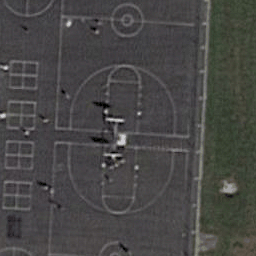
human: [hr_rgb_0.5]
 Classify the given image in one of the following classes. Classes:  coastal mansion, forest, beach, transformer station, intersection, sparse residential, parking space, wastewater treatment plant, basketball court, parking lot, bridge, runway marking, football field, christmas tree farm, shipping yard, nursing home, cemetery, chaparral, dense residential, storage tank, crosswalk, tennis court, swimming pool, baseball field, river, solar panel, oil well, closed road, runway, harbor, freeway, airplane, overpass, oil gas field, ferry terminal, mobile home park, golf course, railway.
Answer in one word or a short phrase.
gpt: basketball court